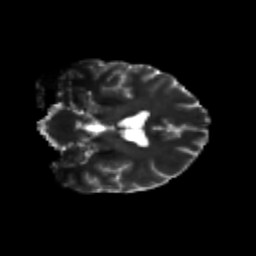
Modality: T2w
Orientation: coronal
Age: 36
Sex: male
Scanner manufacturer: siemens
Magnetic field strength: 3 T
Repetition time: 3.5 s
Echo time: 0.125 s